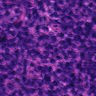
Metastatic tissue present: no